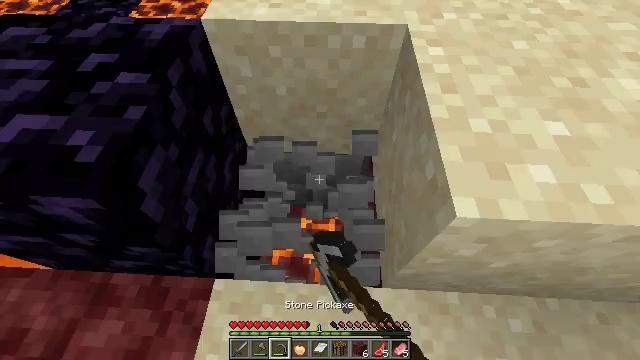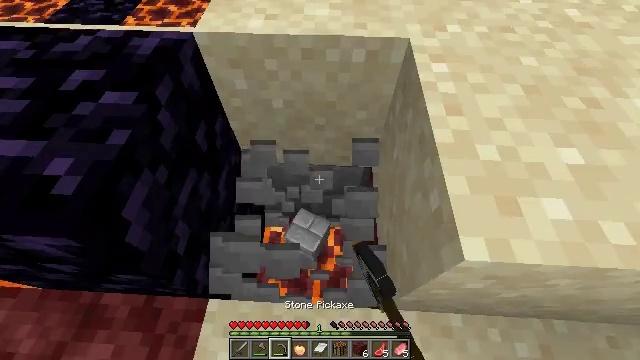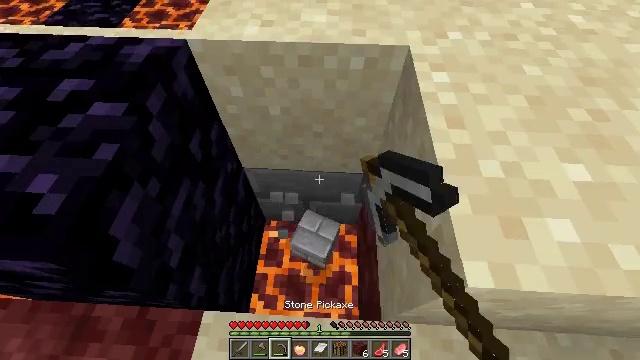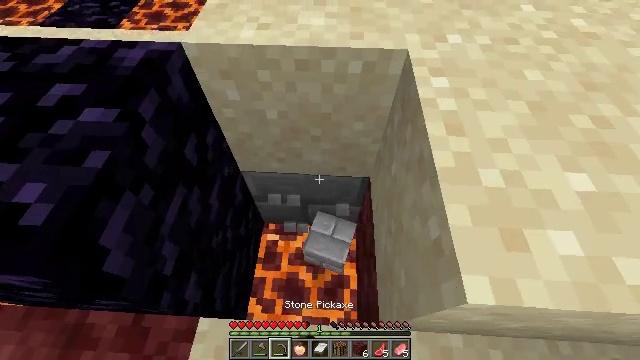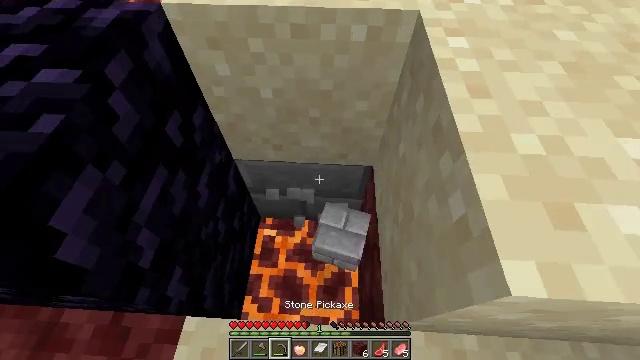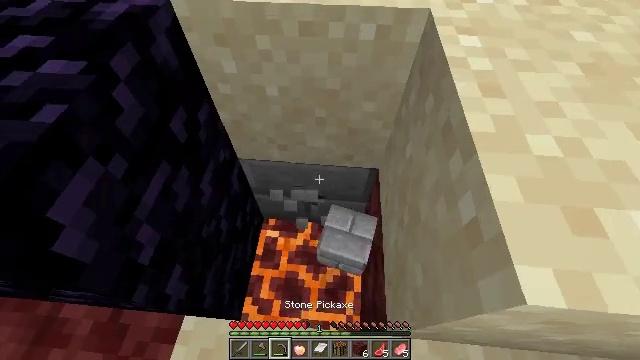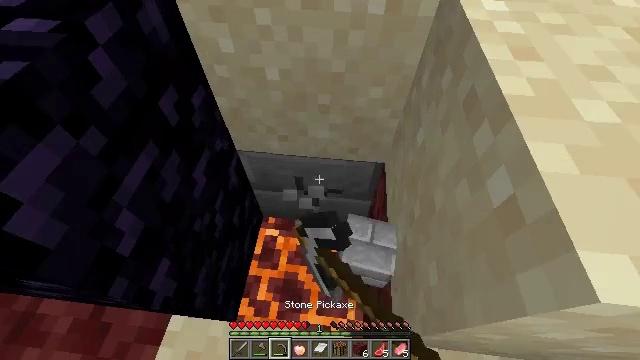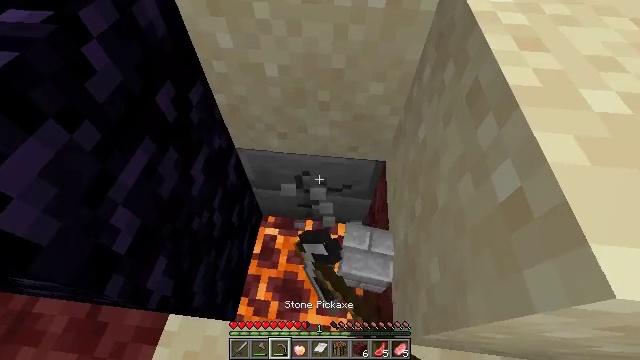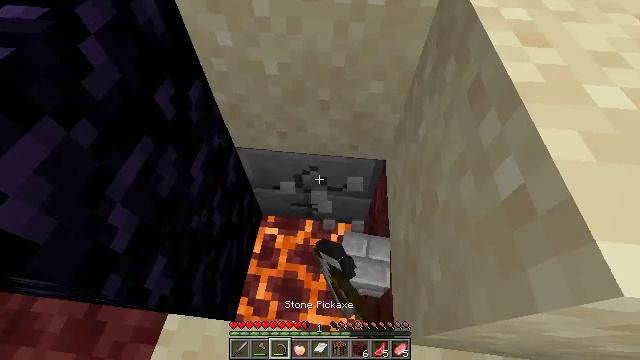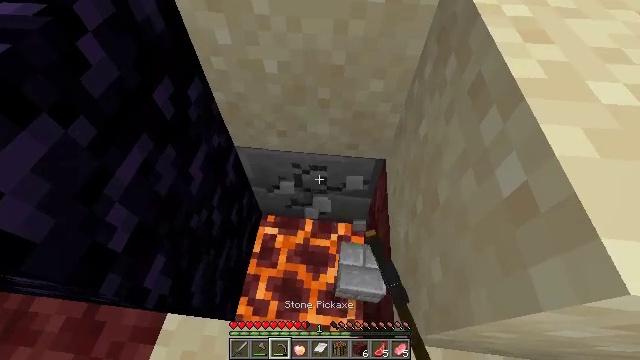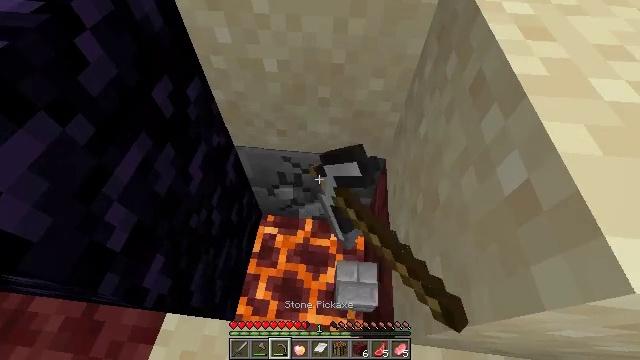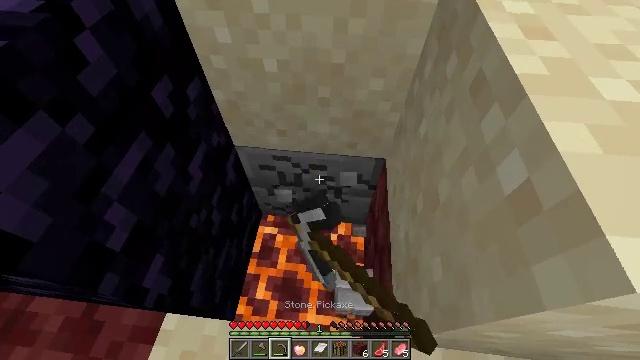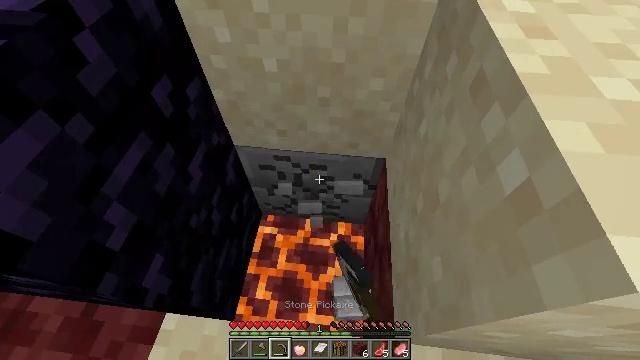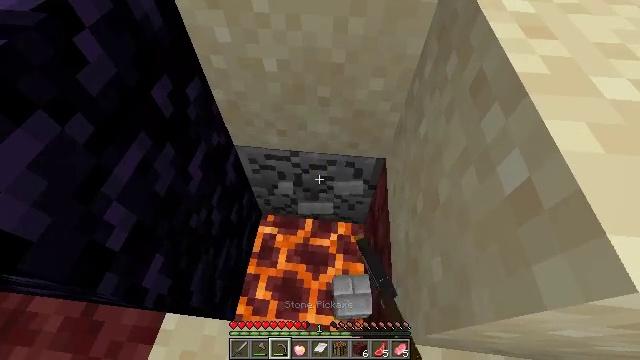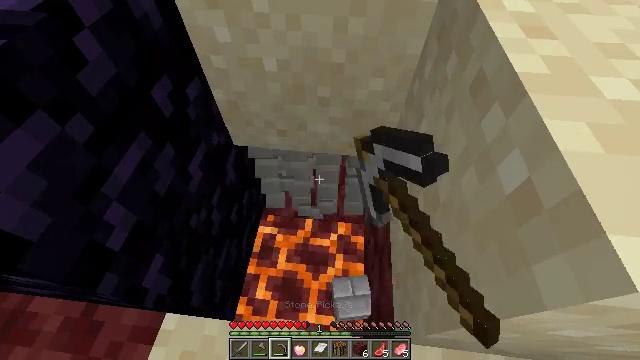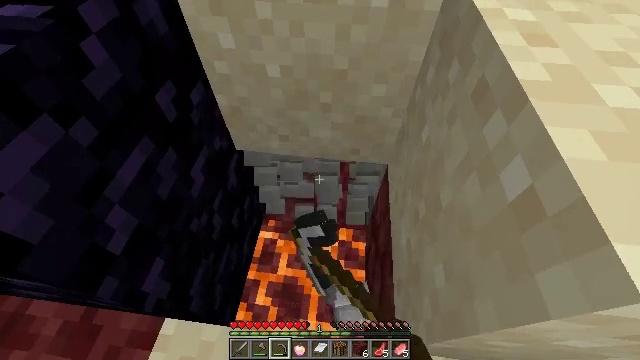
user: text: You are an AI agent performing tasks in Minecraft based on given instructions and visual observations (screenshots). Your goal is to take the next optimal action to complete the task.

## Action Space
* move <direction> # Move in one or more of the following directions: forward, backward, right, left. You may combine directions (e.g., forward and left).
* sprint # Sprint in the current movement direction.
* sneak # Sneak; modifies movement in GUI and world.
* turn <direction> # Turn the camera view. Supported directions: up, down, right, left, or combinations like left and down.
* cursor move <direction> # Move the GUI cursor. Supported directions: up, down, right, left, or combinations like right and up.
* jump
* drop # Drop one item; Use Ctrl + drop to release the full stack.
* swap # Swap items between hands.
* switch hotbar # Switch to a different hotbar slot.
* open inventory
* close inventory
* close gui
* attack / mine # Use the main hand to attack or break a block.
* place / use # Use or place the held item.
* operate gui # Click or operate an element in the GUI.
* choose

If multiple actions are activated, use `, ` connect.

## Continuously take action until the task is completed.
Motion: motion action
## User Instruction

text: Mine stone brick stairs block.
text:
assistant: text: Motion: attack / mine
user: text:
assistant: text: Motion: attack / mine
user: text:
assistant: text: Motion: sneak, attack / mine
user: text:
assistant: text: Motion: sneak, attack / mine
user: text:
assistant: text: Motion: sneak, turn left, attack / mine
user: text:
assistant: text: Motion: sneak, turn left, attack / mine
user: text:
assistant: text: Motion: sneak, attack / mine
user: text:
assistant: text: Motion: sneak, attack / mine
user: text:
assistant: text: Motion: sneak, attack / mine
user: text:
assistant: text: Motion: sneak, attack / mine
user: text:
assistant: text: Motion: sneak, attack / mine
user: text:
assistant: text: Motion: sneak, attack / mine
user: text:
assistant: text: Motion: sneak, attack / mine
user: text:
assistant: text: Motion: sneak, attack / mine
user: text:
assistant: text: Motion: sneak, turn up, attack / mine
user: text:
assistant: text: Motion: sneak, turn up, attack / mine
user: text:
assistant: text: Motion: move back, sneak, turn up, attack / mine
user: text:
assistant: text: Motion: move back, sneak, turn up, attack / mine
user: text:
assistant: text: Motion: sneak, attack / mine